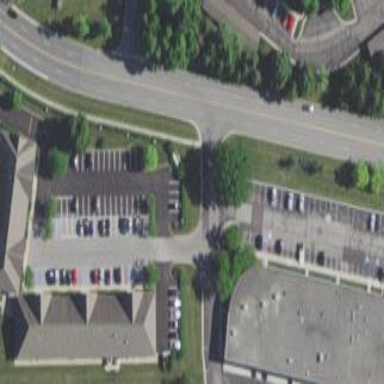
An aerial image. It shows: Parking area with surface.